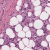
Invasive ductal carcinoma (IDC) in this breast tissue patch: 1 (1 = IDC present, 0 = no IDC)